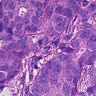
Metastatic tissue present: yes